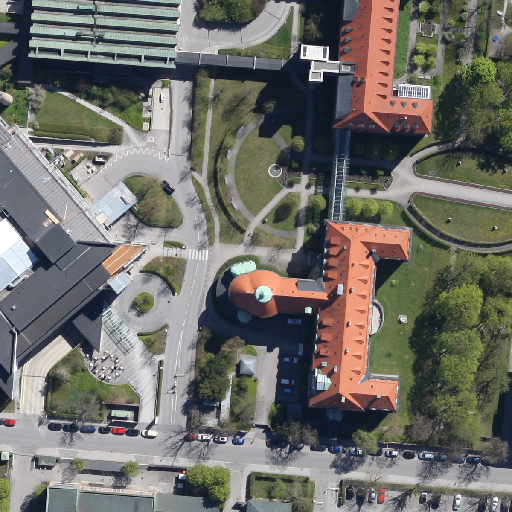
Referring expression: light-duty vehicle in the parking area